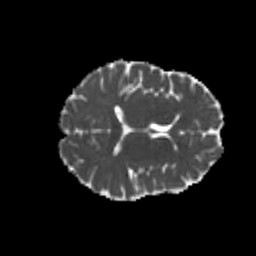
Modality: MD
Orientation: axial
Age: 22
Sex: female
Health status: healthy
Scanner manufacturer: philips
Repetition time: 7.393 s
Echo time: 0.08599 s